Interaction volume radius: 10 \u00c5
Interaction volume height: 20 \u00c5
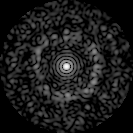
Disorder parameter: 0.8286